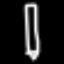
Label: pencil